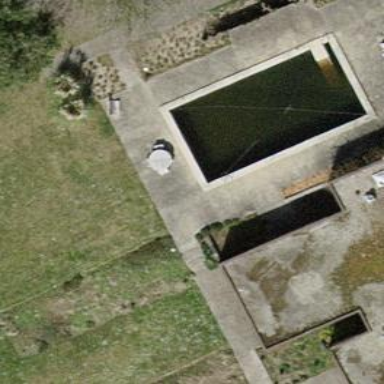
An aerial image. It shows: Swimming pool located in leisure land.